Chest X-ray. View position: PA
Patient age: 37
Patient sex: F
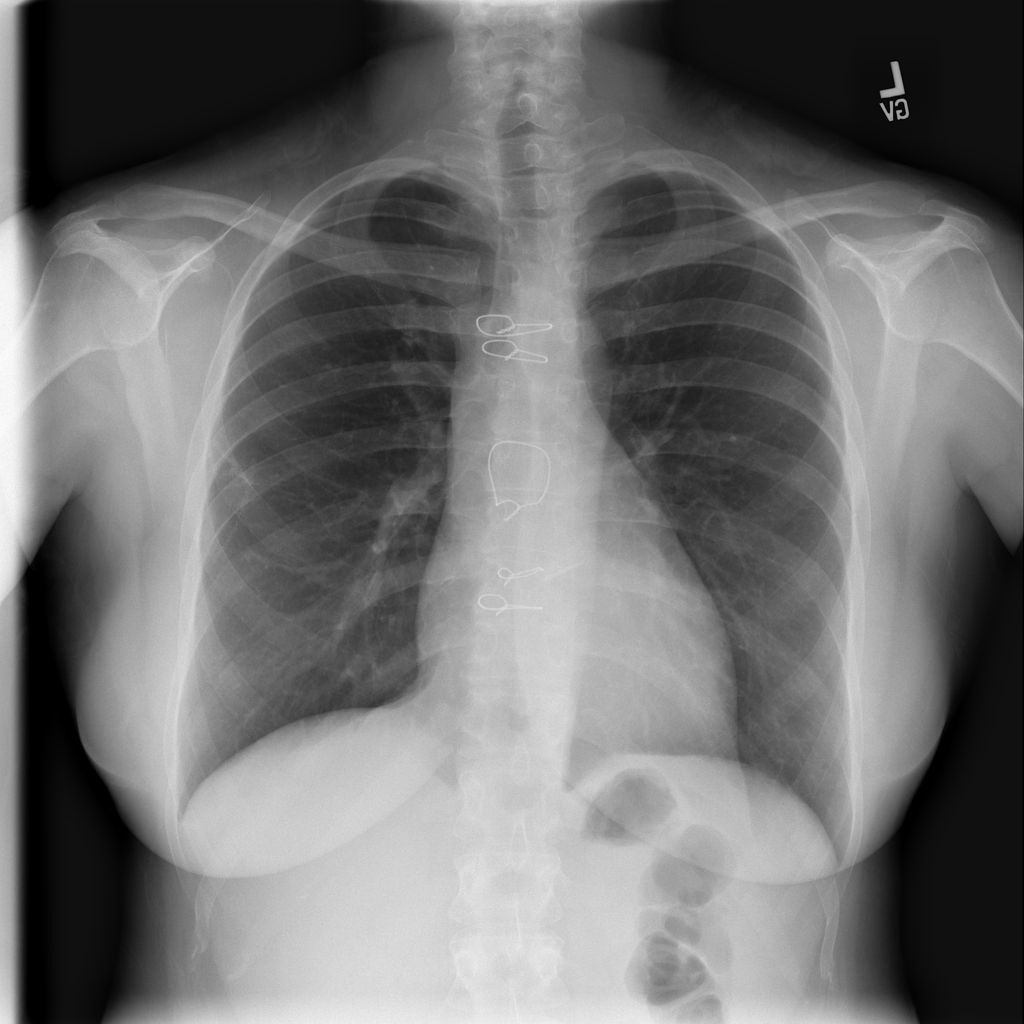
Finding: Pneumothorax